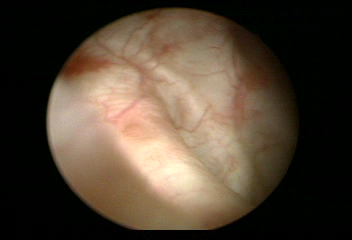
Modality: WLC
Class: Anatomical landmarks
Subclass: UreteralOrifice
Bladder cancer association: No
Annotated structures: Right ureteral orifice